Question: I'm trying to create a basic Client-Server environment.
Here are the details:
I created an Android app that opens an HTTP connection:
'''
String url = "http://MYAPPNAME.elasticbeanstalk.com";
DefaultHttpClient httpClient = new DefaultHttpClient();
HttpGet httpGet = new HttpGet(url);
HttpResponse httpResponse = httpClient.execute(httpGet);
httpEntity = httpResponse.getEntity();
'''
I created:
1. RDS instance with one table called "users".
2. Elastic Beanstalk application. I deployed a PHP file (in a Zip file). The PHP file contains a connection to the DB (RDS) and executes the statement: "SELECT * FROM users"
I Get an error in the first connection between the client and the PHP application:

The security group allows everyone to get to this instance:
80 tcp 0.0.0.0/0
Is someone knows what could be the problem?
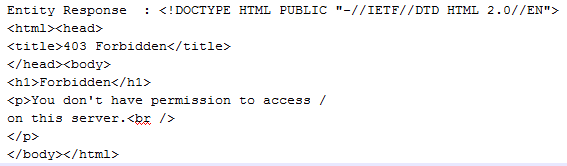
Answer: You are trying to access to the root directory ("/"). If you could access in that easy way, everybody could. Nobody (without authentication) should be able to access.
Change the path to your path (<URL>....." and/or define an entry point.
I hope this helps ;)